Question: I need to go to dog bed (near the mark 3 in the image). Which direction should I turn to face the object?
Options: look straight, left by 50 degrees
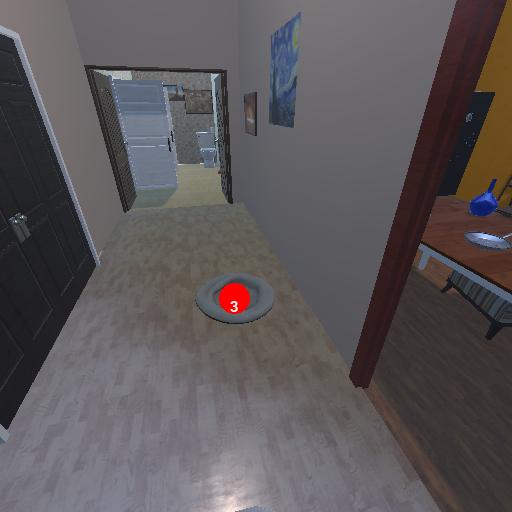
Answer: look straight